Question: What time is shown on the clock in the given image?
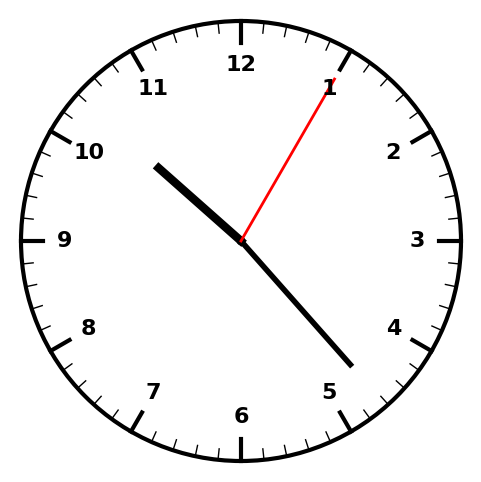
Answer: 10:23:05